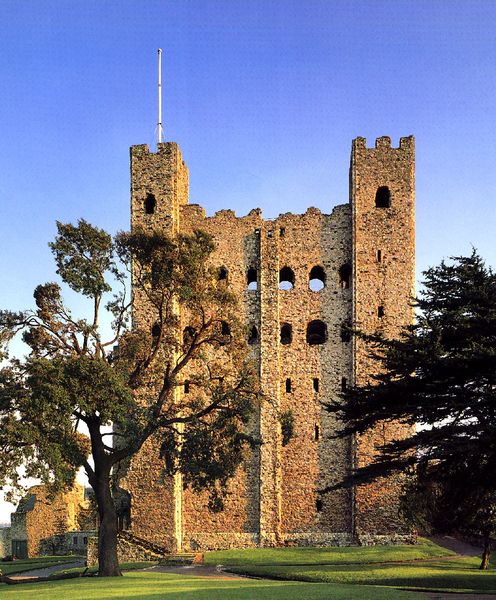
Titel: William of Corbeil’s residential tower keep at Rochester Castle
Standort: (GB England Kent), Rochester Castle (EU - GB - England - Kent)
Schlagwörter: bäume, fenster, gebäude, park, rasen, architektur, turm, mauer, grünanlage, fahnenmast, treppen, zinnen, foto, ruine, burg, türme, mauern, mittelalter, mittelalterlich, zinne, bauwerk, turmzinnen, kastell, eckturm, bering, ringmauer, burgwehrbau